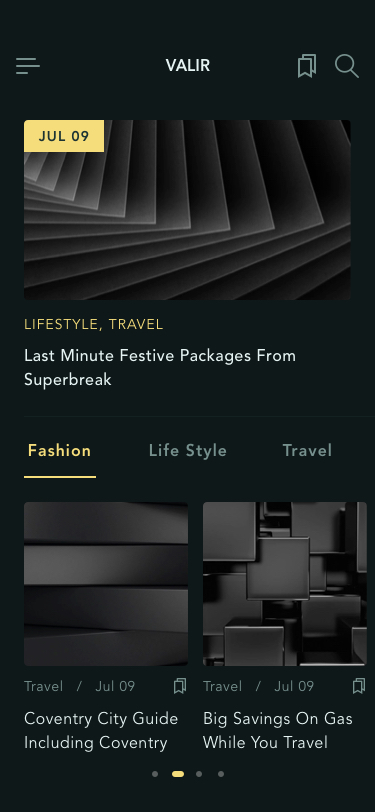
Text in this UI design:
Travel   /   Jul 09
Coventry City Guide Including Coventry
Travel   /   Jul 09
Big Savings On Gas While You Travel
Fashion
Life Style
Travel
JUL 09
Lifestyle, Travel
Last Minute Festive Packages From Superbreak